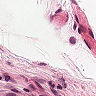
Metastatic tissue present: yes